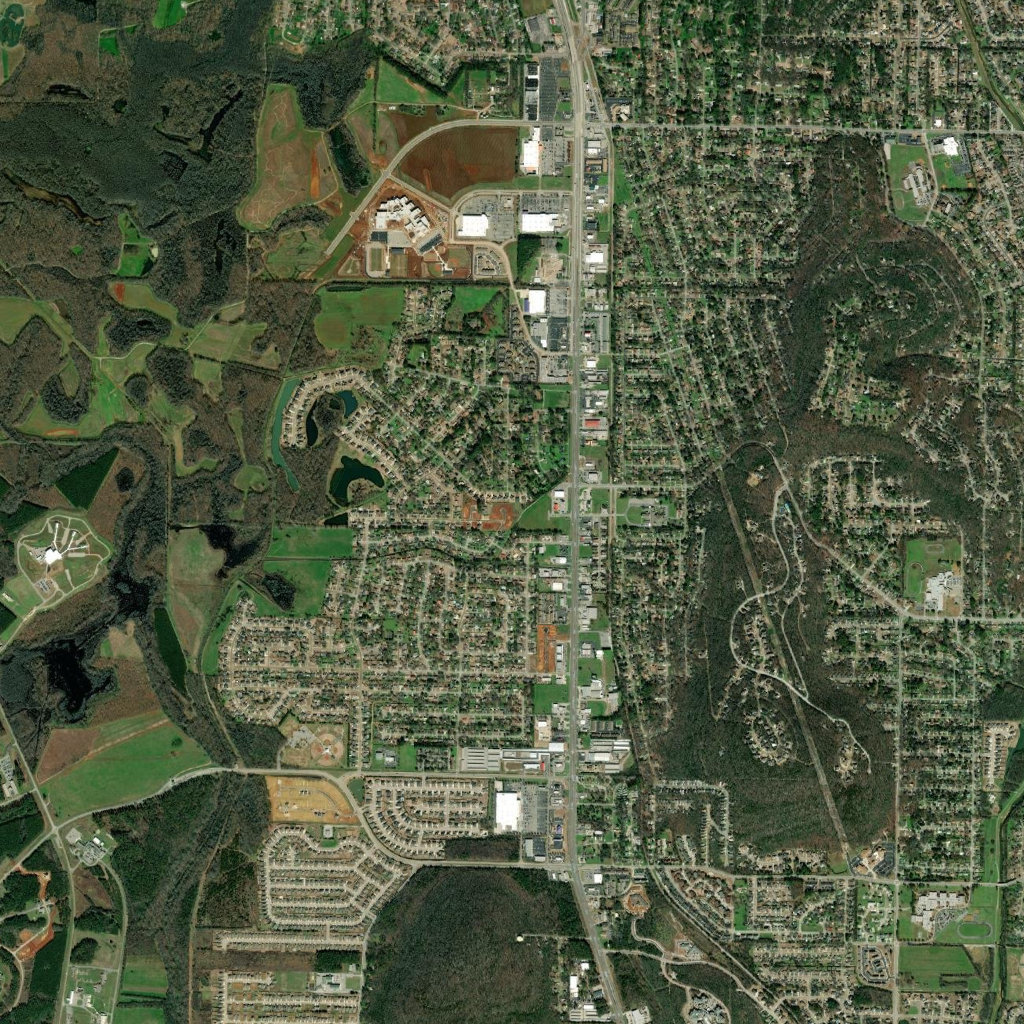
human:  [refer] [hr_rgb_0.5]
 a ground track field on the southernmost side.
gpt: <box>[[93, 90, 96, 91, 0]]</box>

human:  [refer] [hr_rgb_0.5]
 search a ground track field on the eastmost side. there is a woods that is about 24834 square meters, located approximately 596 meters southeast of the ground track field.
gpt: <box>[[88, 54, 90, 58, 0]]</box>

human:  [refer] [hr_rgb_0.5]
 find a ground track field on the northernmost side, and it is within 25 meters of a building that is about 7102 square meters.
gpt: <box>[[87, 18, 88, 20, 0]]</box>